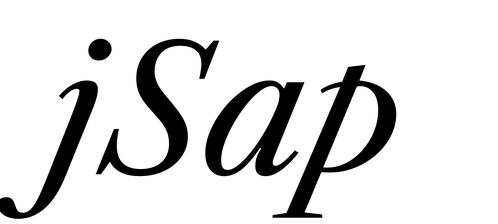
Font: LibreCaslonText-Italic_Italic